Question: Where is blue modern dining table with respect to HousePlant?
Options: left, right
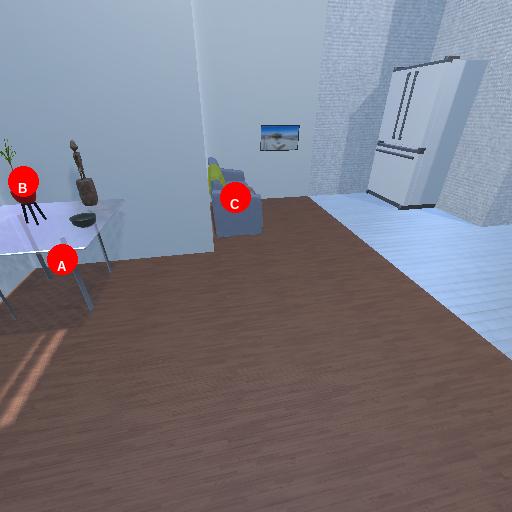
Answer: left